Field crop: maize
Growth stage: 2
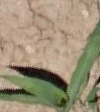
Species: maize